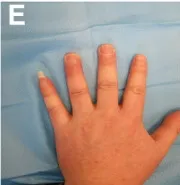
Follow-up of patient No. (C,D). X-ray at 22 weeks postoperatively.
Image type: medical_photograph (skin_photograph)